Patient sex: F
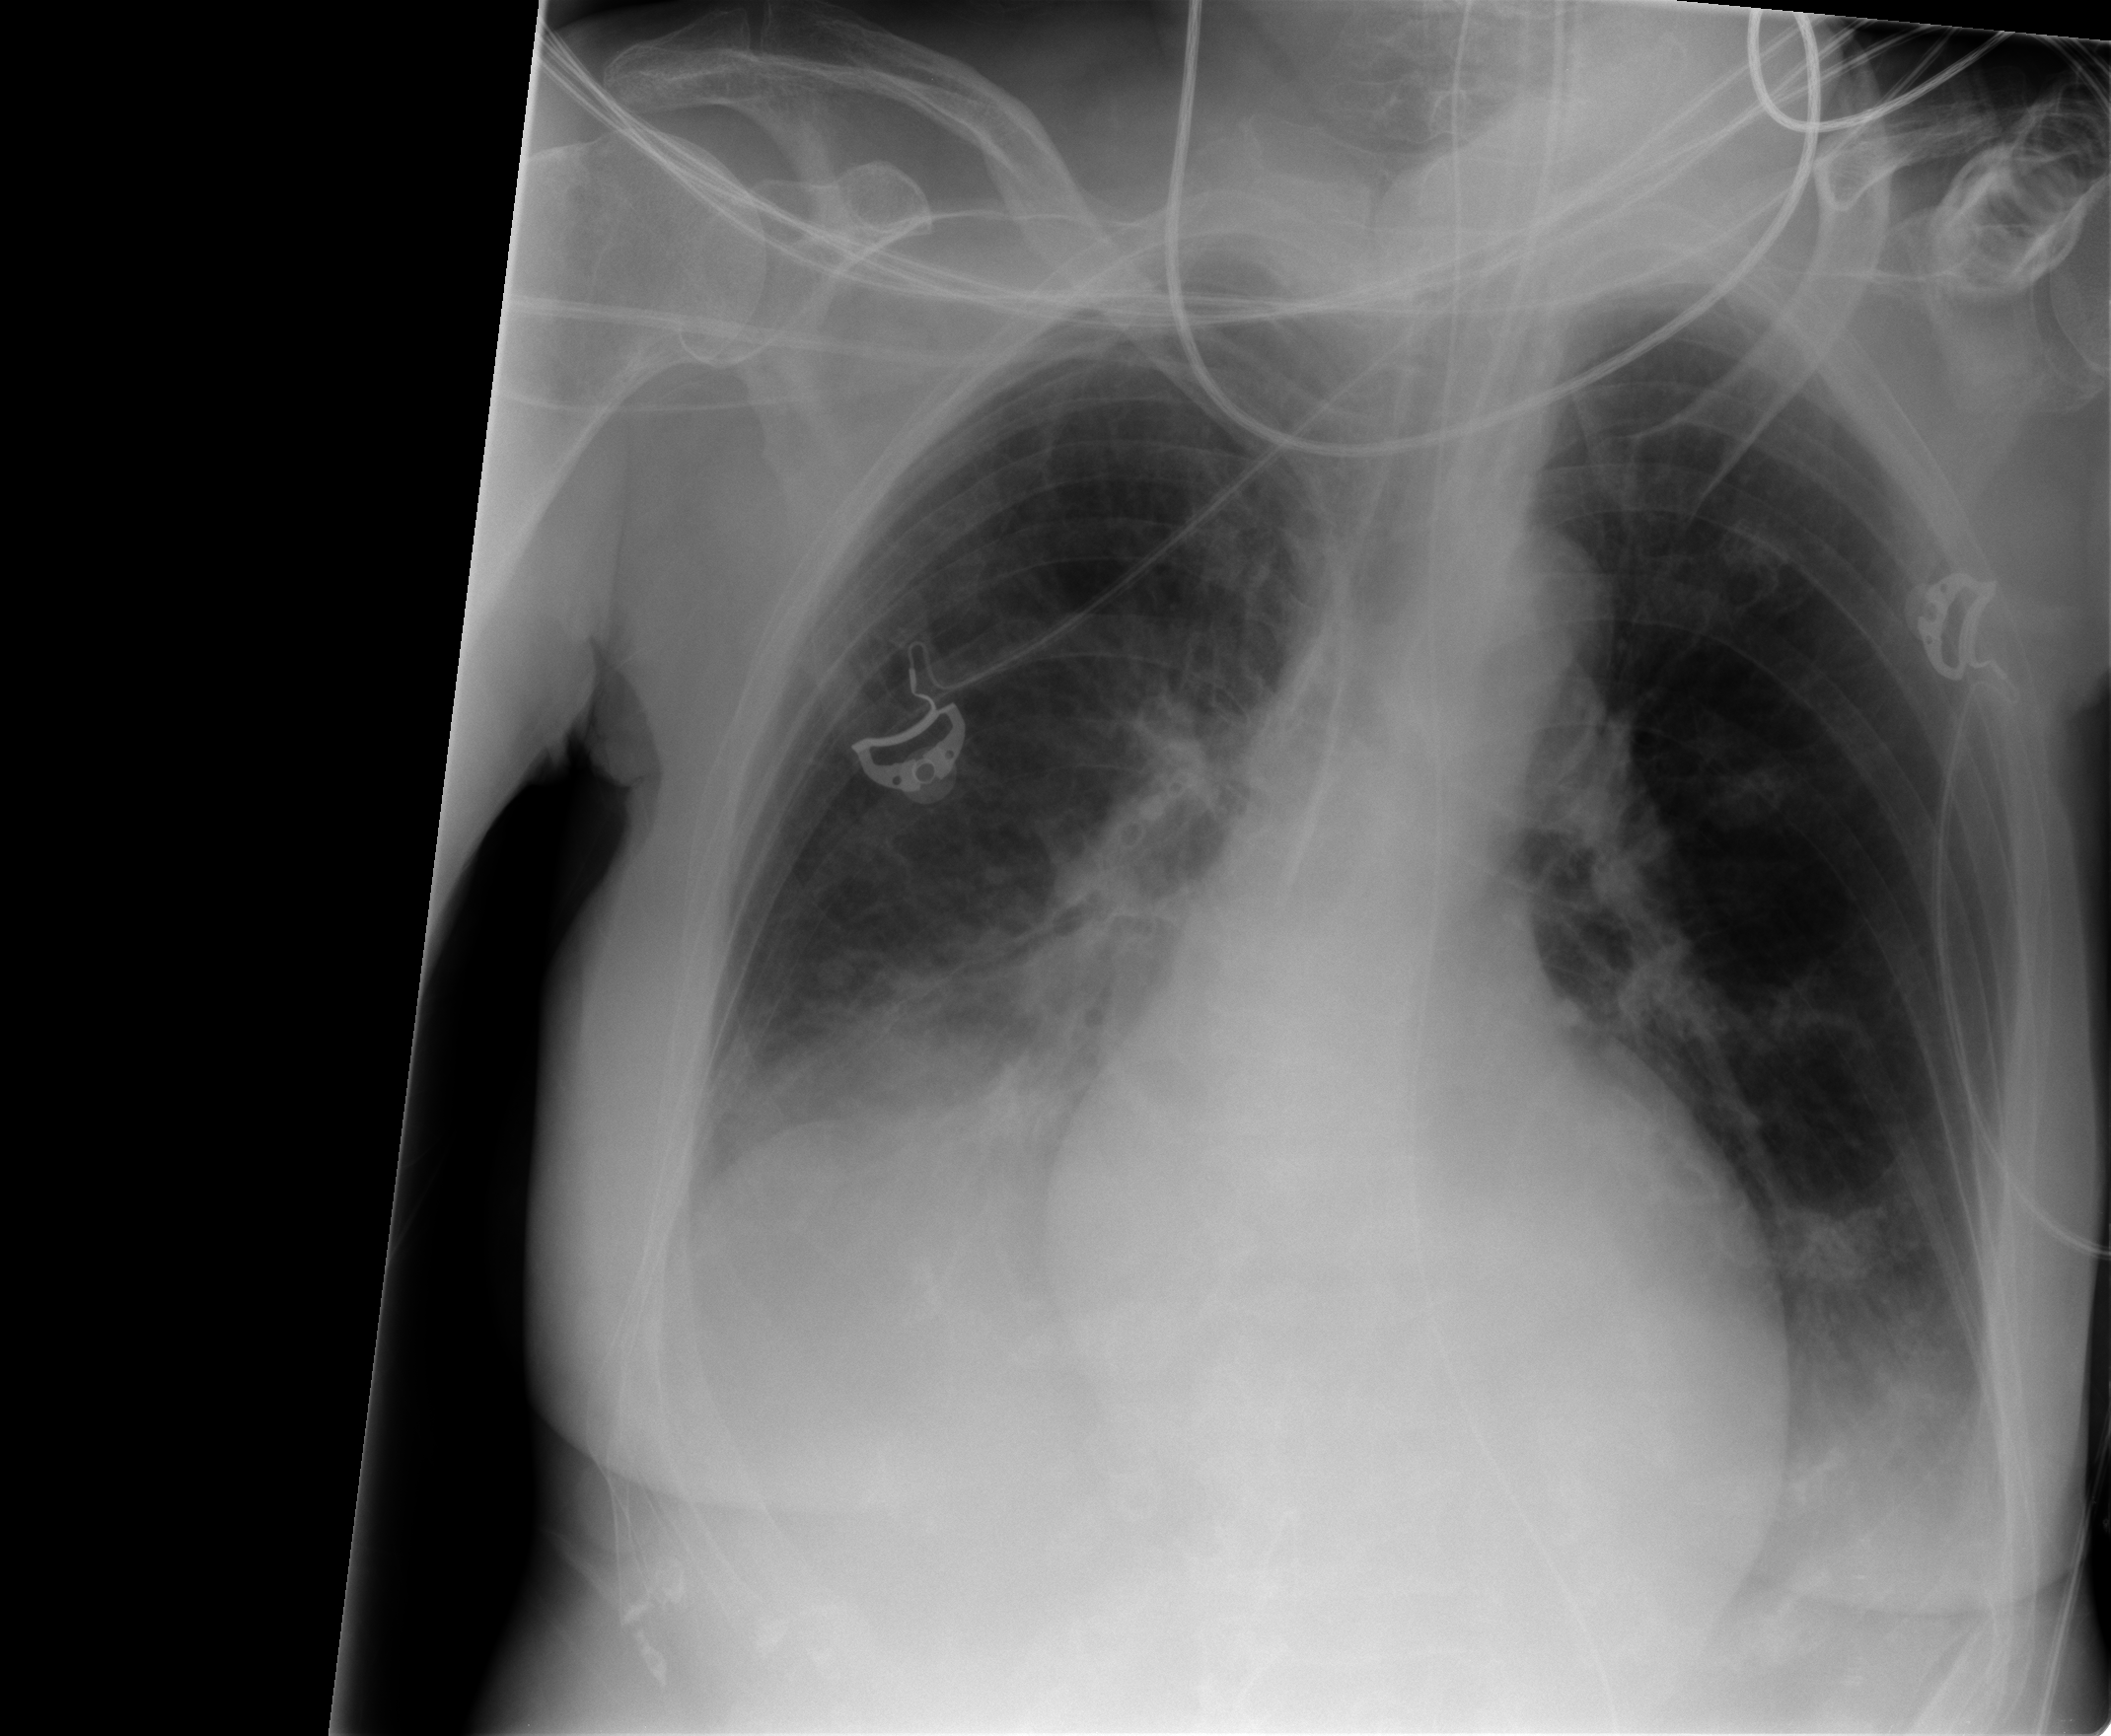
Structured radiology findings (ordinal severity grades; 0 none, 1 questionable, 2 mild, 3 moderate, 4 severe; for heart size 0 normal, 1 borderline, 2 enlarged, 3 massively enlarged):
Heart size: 2
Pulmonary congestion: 2
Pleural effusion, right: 2
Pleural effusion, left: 2
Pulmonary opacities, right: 2
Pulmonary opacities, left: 2
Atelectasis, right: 2
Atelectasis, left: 2